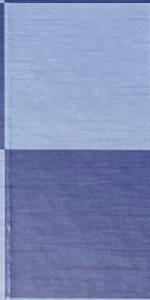
Label: Empty